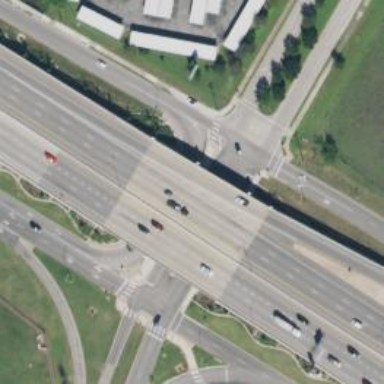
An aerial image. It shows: Trunk_link highway on bridge.